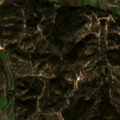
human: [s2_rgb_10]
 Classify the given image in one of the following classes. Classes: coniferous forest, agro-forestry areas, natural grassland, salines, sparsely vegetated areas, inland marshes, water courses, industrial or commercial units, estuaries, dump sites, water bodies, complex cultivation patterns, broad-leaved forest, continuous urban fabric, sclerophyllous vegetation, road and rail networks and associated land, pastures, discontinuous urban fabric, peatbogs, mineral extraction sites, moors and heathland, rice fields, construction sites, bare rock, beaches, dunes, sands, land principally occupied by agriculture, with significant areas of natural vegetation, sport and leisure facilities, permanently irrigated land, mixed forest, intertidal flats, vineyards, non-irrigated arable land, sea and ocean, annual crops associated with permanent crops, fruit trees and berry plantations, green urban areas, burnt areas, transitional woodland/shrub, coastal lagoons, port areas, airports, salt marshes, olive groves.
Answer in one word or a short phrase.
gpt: rice fields, broad-leaved forest, transitional woodland/shrub